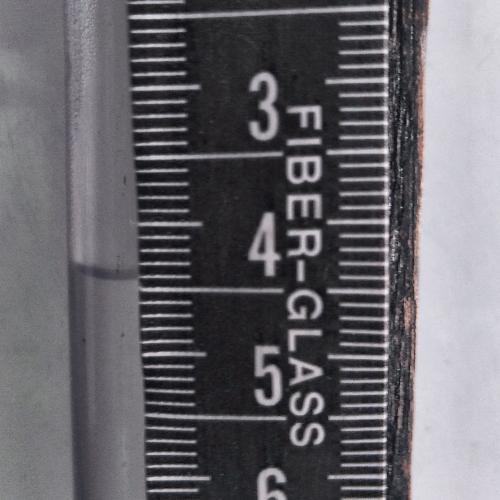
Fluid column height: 4.4 cm